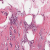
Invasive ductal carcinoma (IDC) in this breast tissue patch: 1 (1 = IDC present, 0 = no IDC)